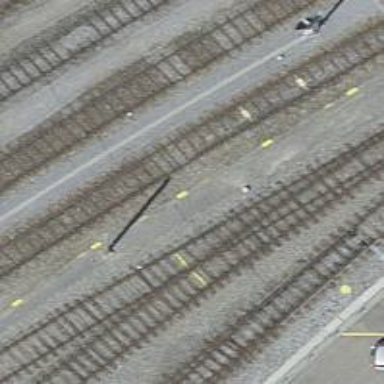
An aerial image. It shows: Rail siding with electrified contact lines.